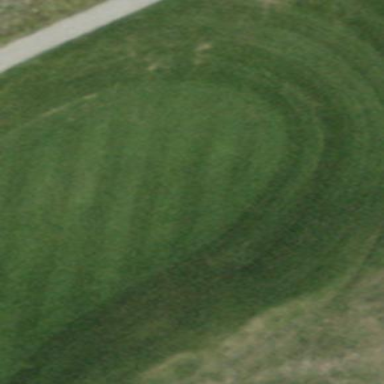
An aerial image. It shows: Rough area on grassy golf course.